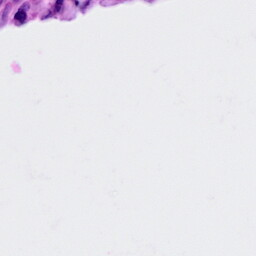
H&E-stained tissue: Cervix